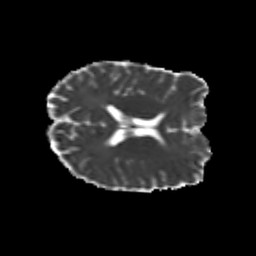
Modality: MD
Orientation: axial
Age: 24
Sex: male
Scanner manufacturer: siemens
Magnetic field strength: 3 T
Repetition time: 3.5 s
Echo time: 0.104 s